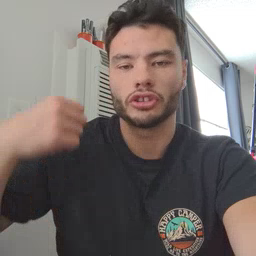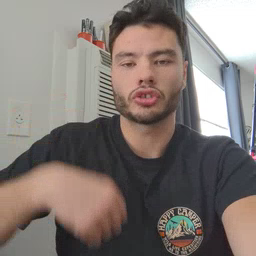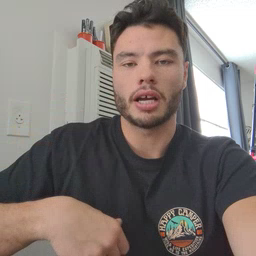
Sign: jacket